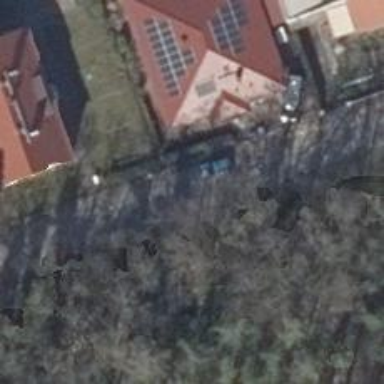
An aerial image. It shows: Driveway.